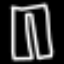
Label: pants